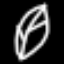
Label: leaf